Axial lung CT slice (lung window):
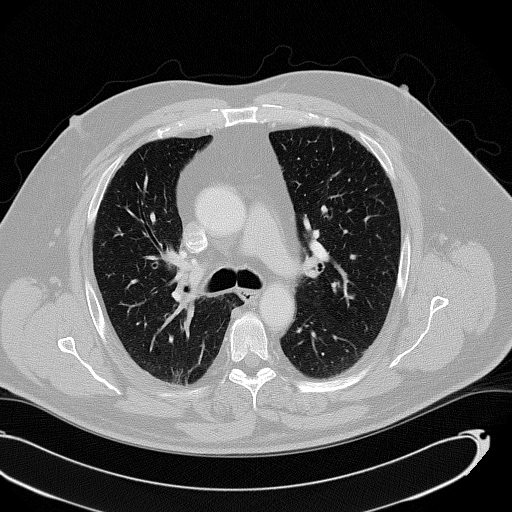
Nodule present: no